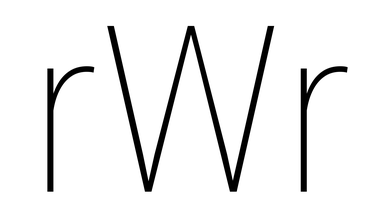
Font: Roboto_Condensed_Thin